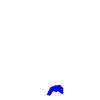
Particle: electron